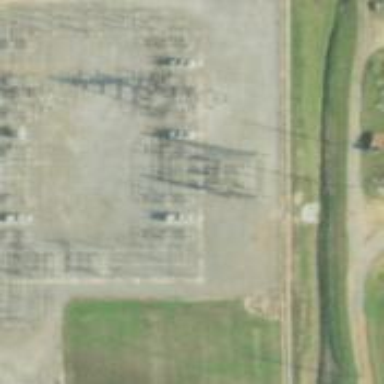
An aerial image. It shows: Power line with 3 cables. It uses busbar.